Interaction volume radius: 10 \u00c5
Interaction volume height: 45 \u00c5
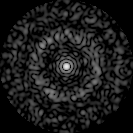
Disorder parameter: 0.8433